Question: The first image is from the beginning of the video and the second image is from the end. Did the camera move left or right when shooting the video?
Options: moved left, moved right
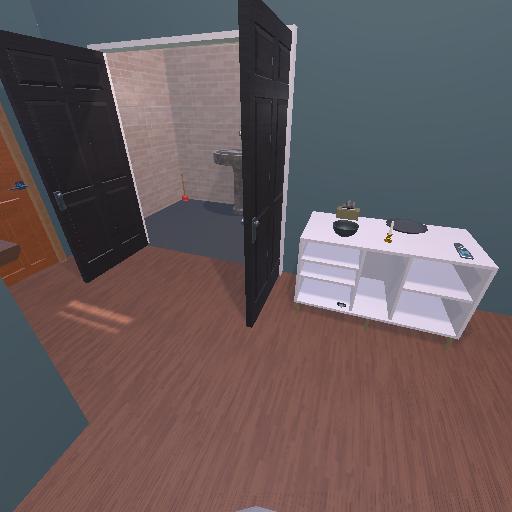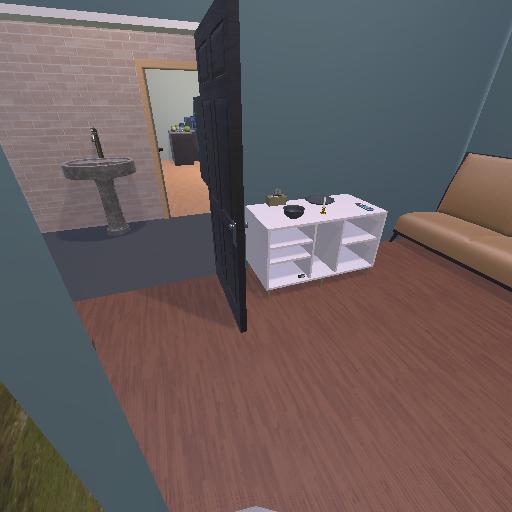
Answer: moved left